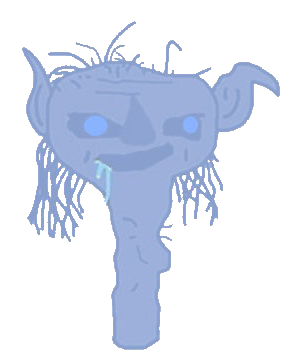
Label: 5_Brainlet